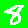
Digit: 8